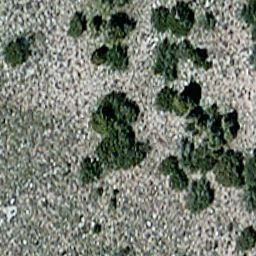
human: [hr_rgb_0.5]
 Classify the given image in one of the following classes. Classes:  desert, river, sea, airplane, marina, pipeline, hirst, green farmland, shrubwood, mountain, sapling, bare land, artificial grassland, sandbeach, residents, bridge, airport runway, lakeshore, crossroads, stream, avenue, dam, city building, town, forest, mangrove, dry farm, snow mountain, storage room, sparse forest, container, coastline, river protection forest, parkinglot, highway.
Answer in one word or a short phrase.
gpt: sparse forest